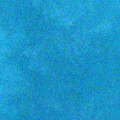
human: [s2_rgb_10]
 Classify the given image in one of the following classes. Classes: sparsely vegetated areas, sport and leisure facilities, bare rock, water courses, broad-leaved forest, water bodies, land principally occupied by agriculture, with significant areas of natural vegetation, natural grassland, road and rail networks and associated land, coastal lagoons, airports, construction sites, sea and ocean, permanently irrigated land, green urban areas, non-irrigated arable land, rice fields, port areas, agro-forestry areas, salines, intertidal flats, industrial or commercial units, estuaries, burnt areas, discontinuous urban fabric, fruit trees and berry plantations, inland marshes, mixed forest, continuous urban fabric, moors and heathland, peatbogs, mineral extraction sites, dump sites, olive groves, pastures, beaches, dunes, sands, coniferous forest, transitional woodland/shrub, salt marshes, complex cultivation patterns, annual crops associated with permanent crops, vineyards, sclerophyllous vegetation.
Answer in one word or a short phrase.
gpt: sea and ocean